Field crop: maize
Growth stage: 2
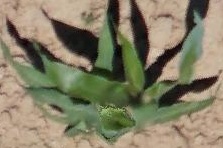
Species: maize